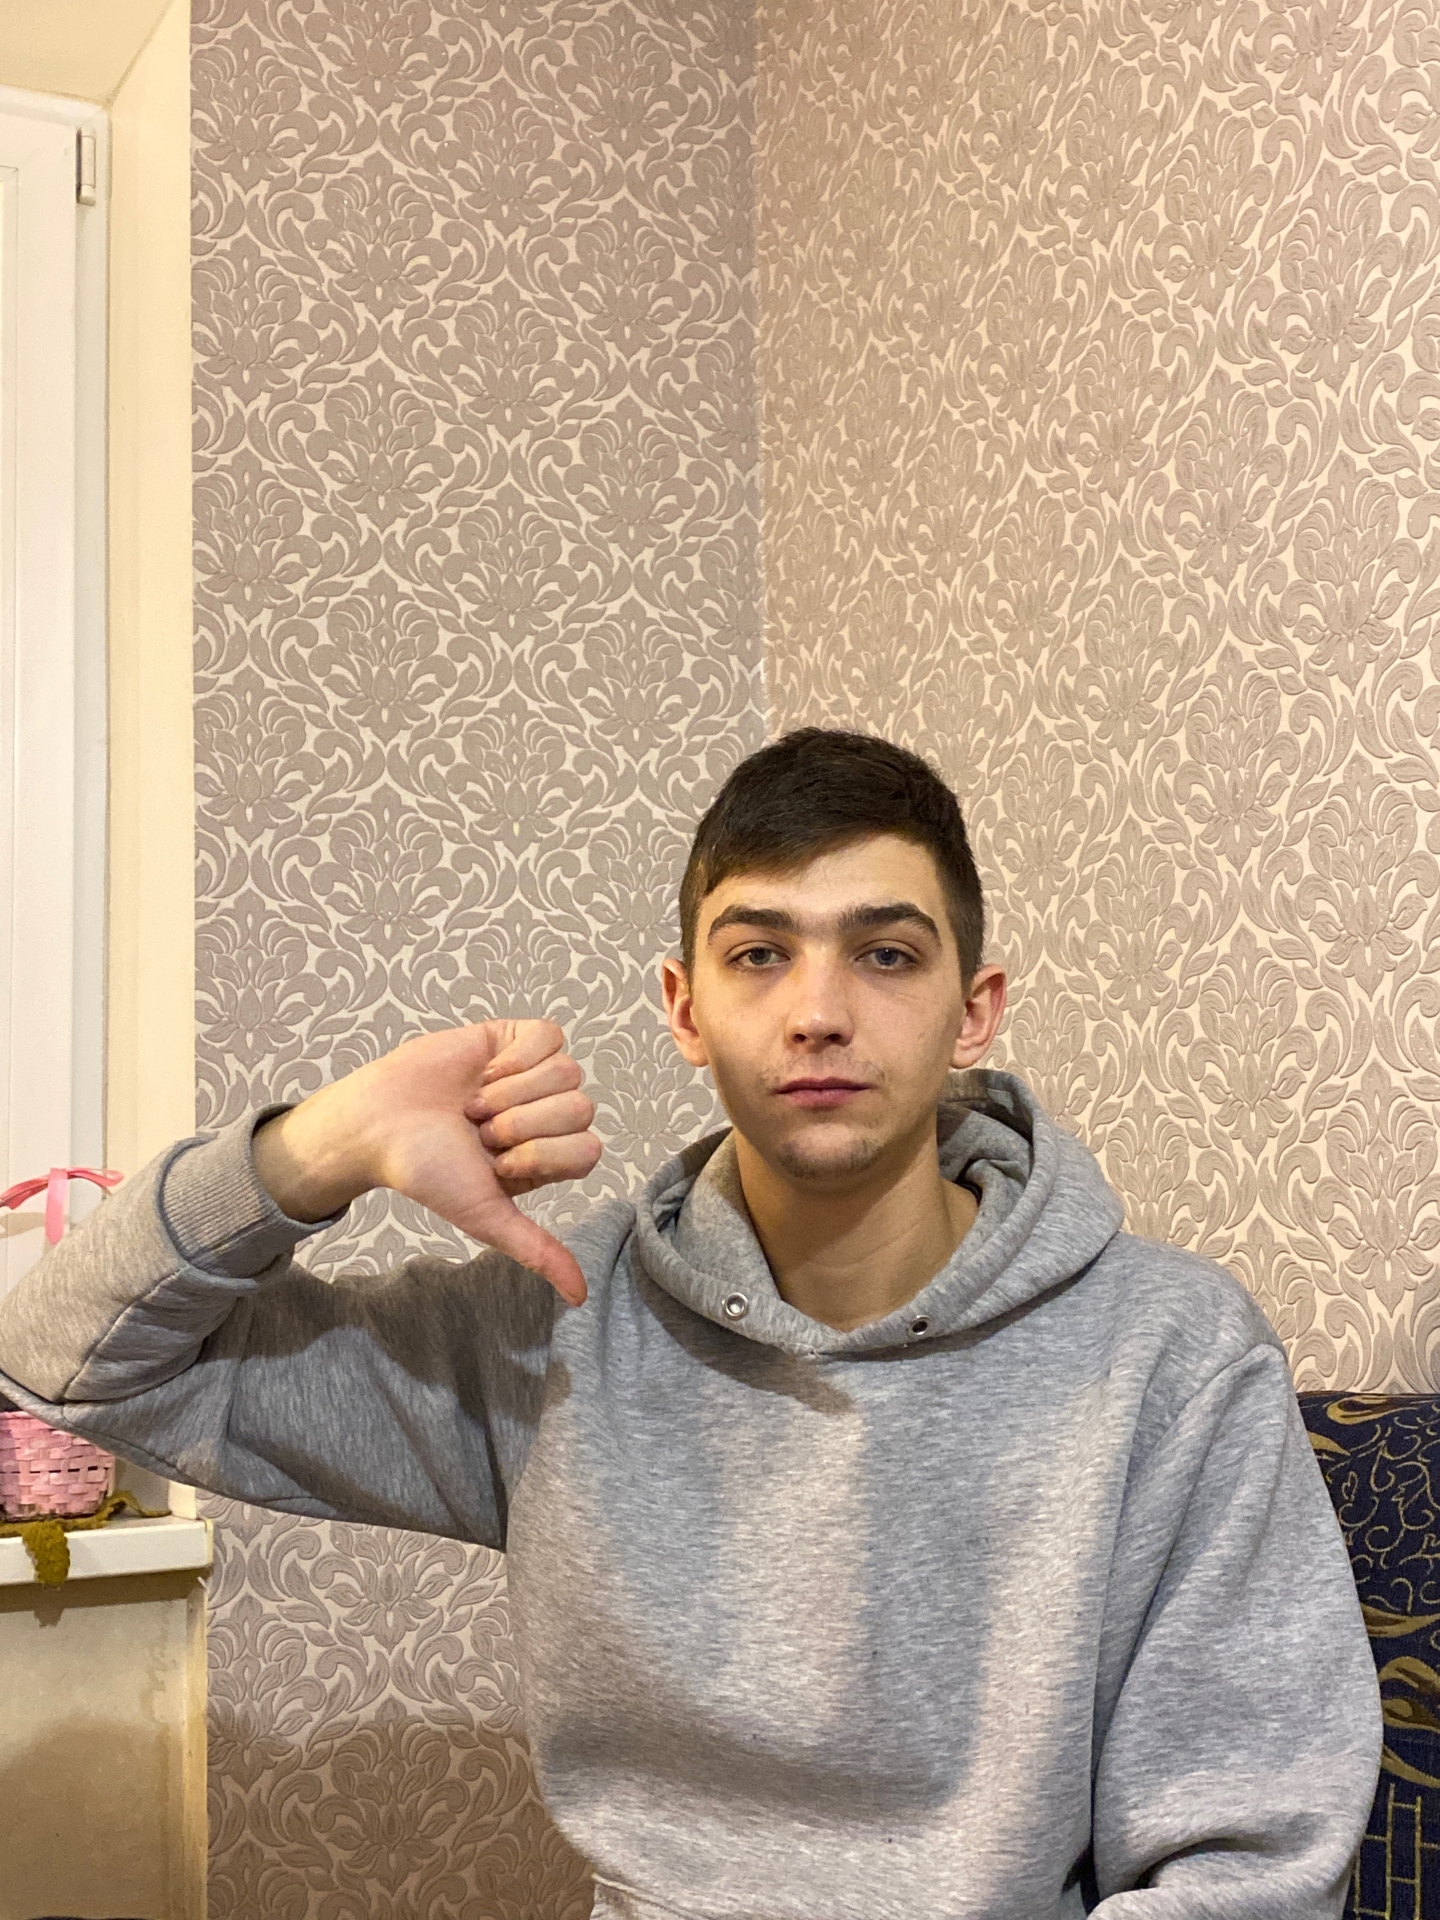
Label: clear